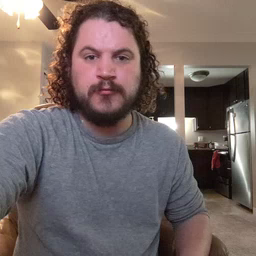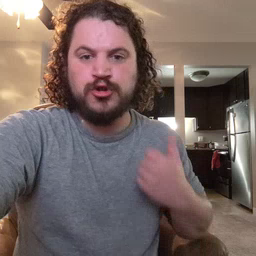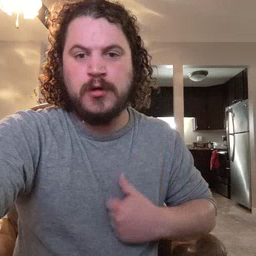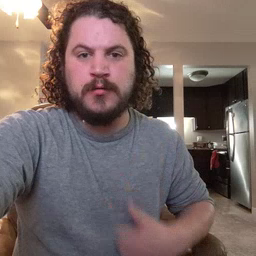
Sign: jacket